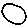
Label: circle